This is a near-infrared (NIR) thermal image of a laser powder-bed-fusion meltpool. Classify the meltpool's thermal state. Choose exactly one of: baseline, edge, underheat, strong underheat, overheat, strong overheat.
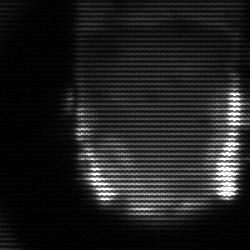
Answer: baseline